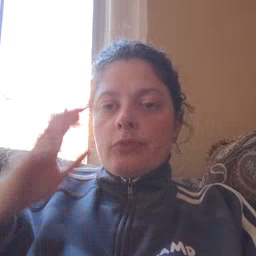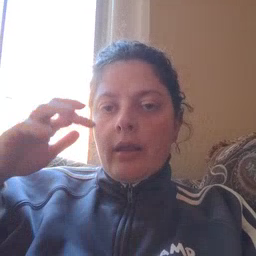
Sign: rain